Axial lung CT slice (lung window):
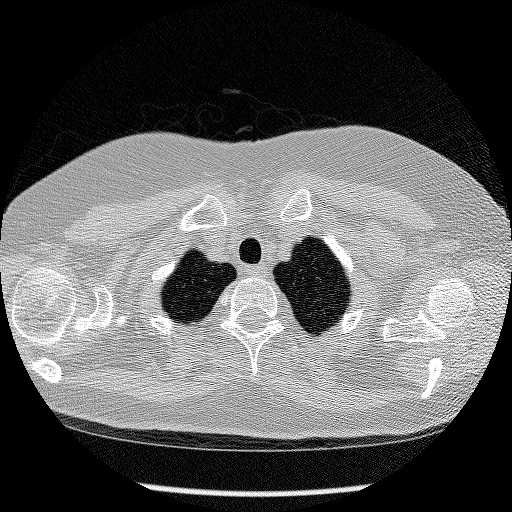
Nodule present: no